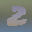
Label: 2